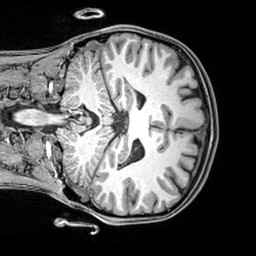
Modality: T1w
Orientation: coronal
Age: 22
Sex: female
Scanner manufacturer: siemens
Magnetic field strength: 3 T
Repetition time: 2.4 s
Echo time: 0.00217 s